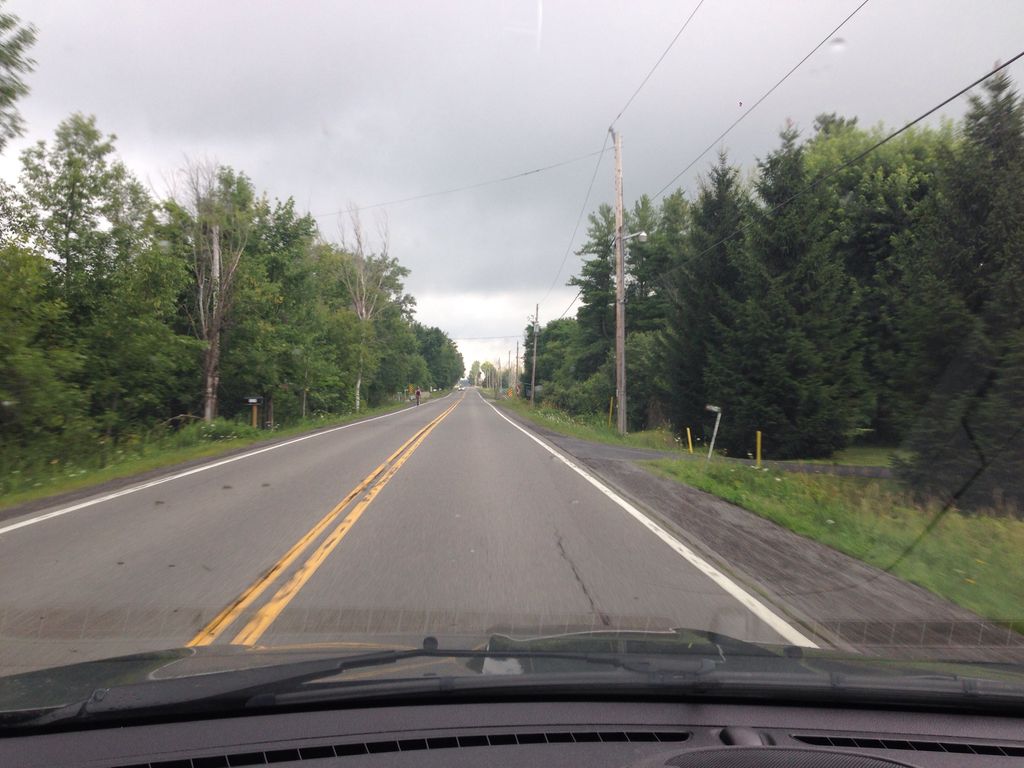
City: ottawa-gatineau